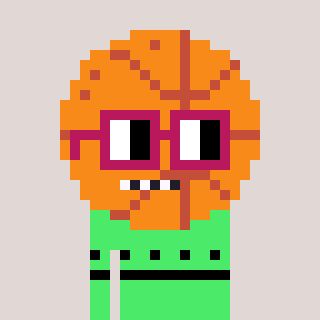
a pixel art character with square dark red glasses, a basketball-shaped head and a teal-colored body on a warm background